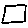
Label: square